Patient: sex F, age 31
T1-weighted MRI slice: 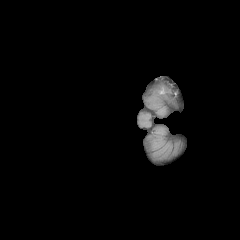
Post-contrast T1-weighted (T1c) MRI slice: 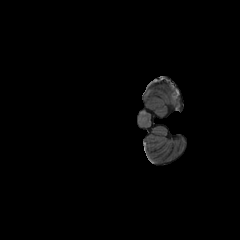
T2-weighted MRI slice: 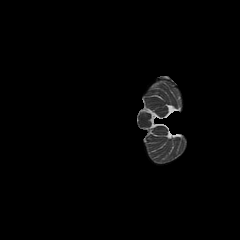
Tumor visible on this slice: no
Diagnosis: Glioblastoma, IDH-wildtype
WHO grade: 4